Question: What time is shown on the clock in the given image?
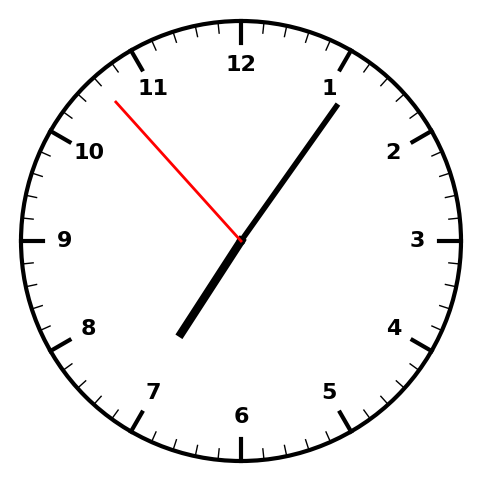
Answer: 07:05:53